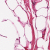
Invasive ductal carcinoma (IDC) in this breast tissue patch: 0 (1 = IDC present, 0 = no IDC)